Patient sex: M
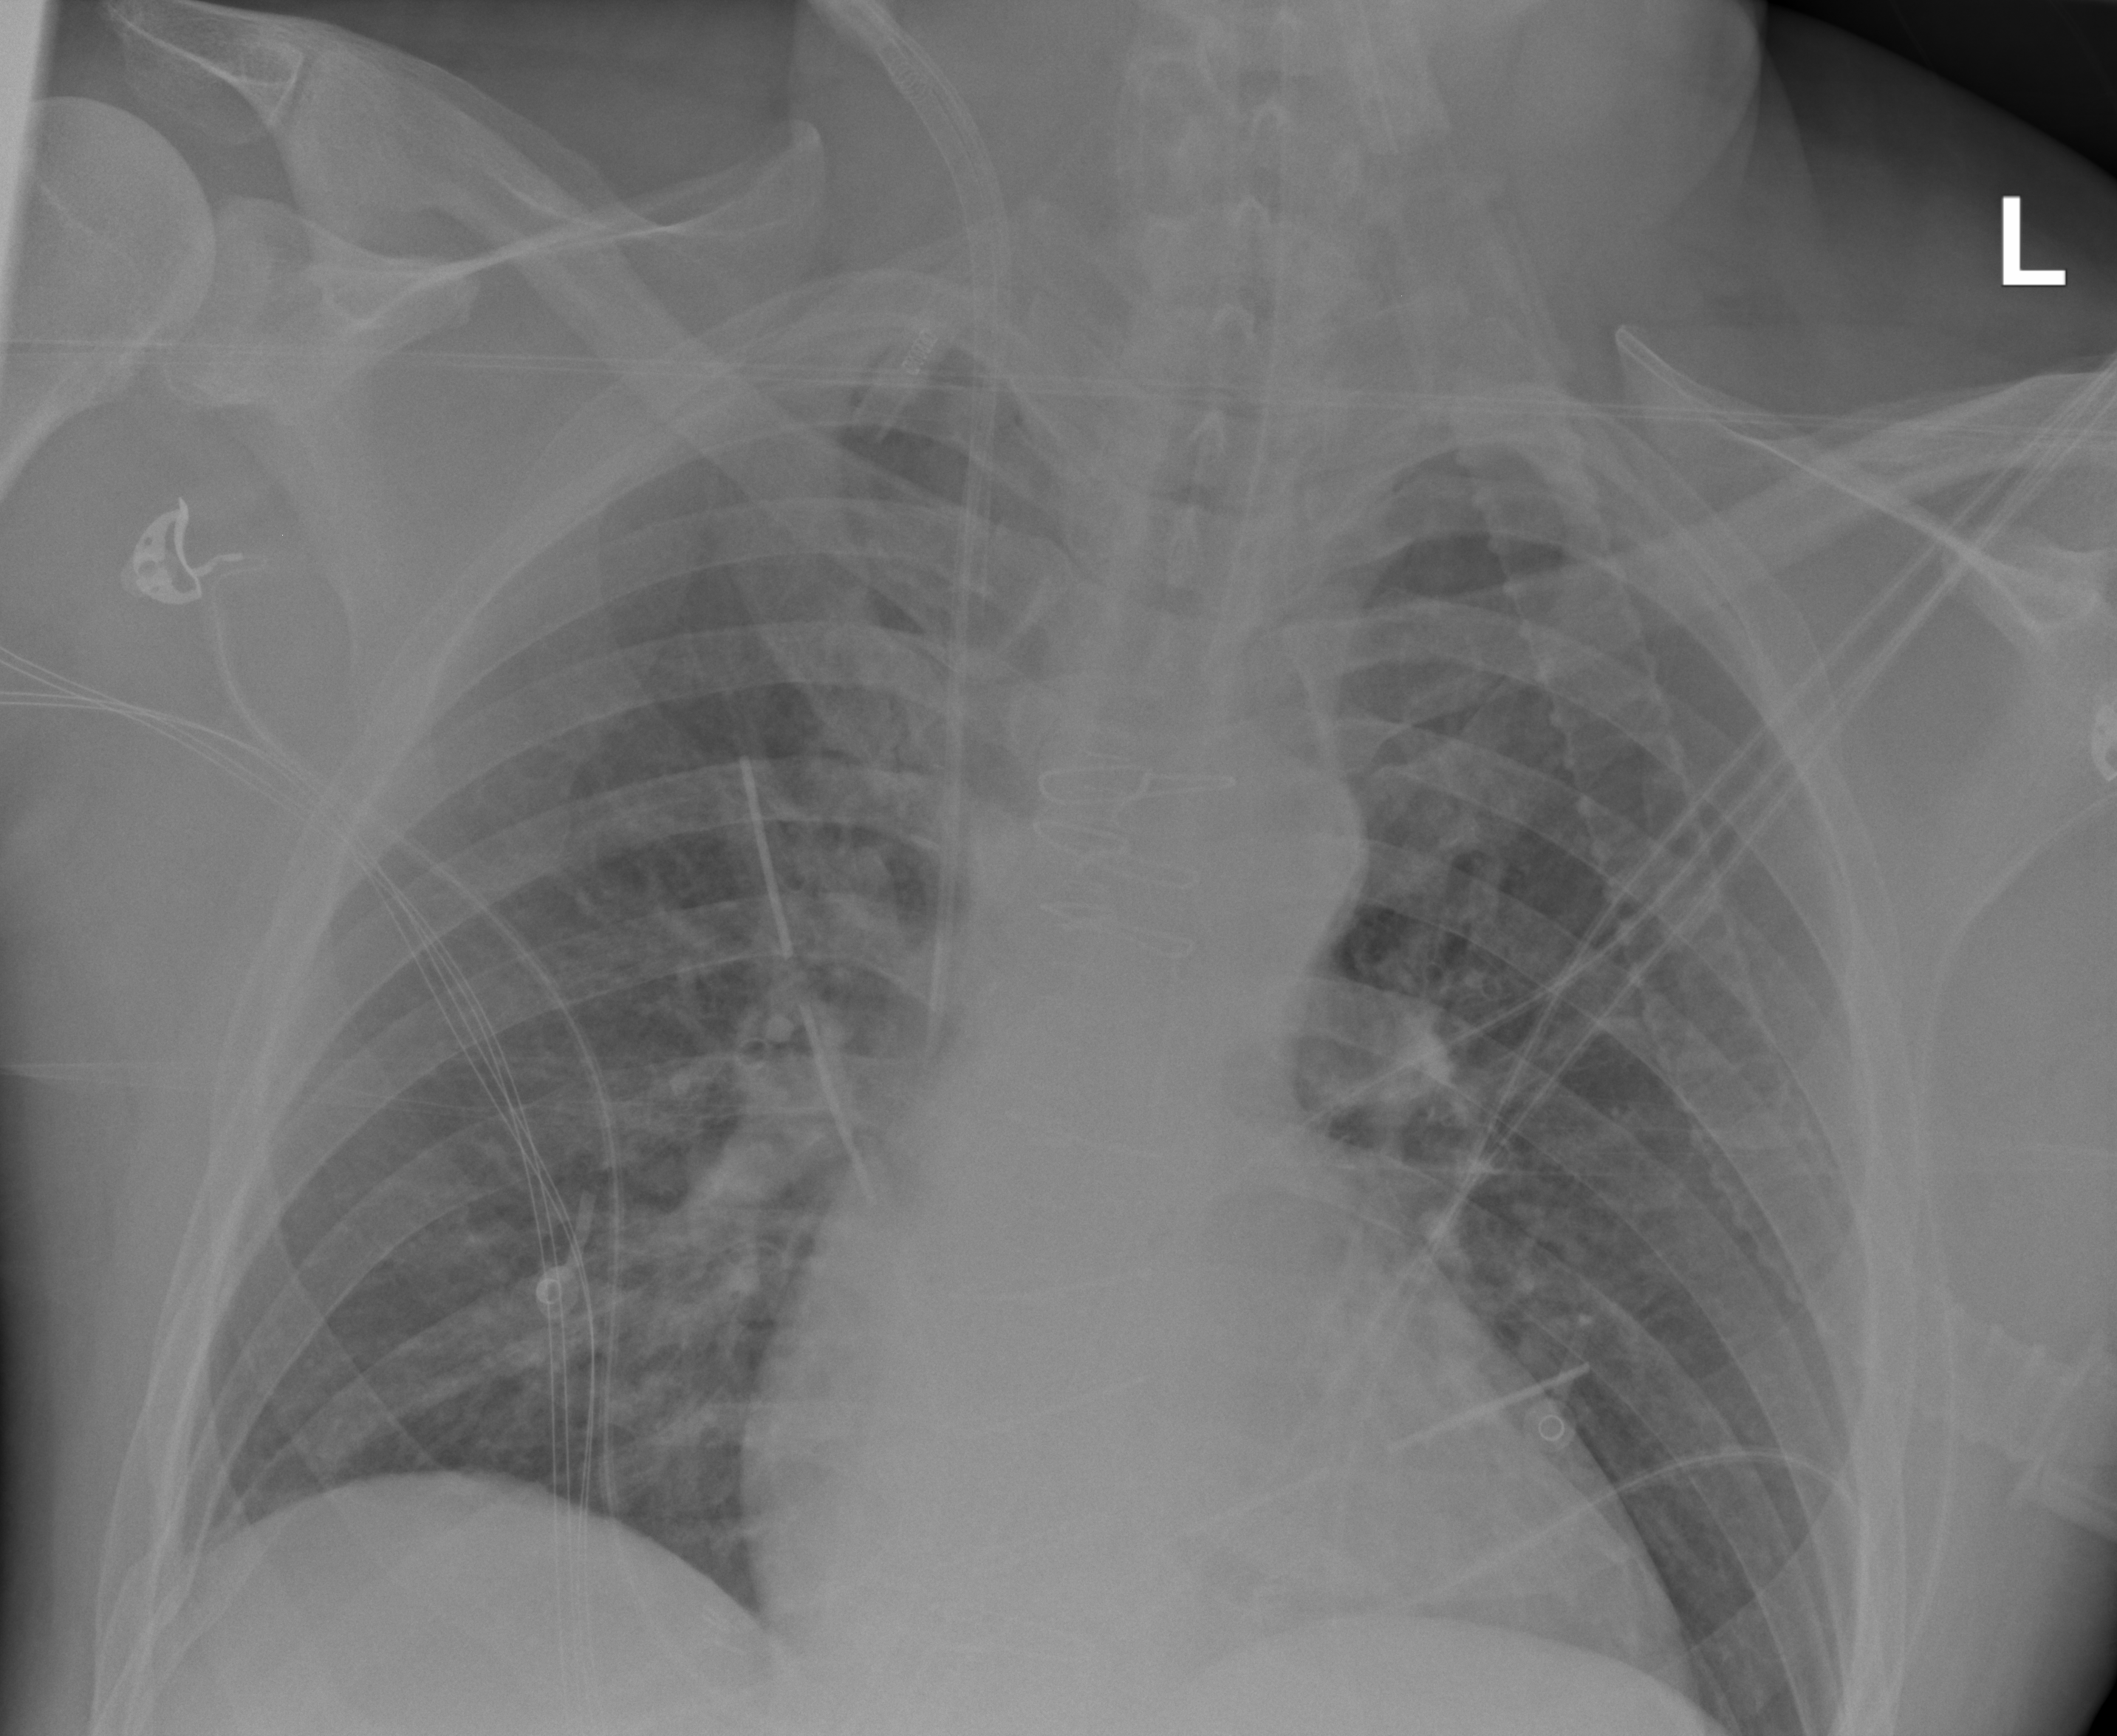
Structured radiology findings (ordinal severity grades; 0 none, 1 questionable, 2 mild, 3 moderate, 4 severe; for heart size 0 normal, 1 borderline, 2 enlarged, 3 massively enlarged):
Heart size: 0
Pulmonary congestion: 0
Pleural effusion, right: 0
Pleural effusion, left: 0
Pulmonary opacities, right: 0
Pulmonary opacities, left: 0
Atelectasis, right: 0
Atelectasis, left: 0